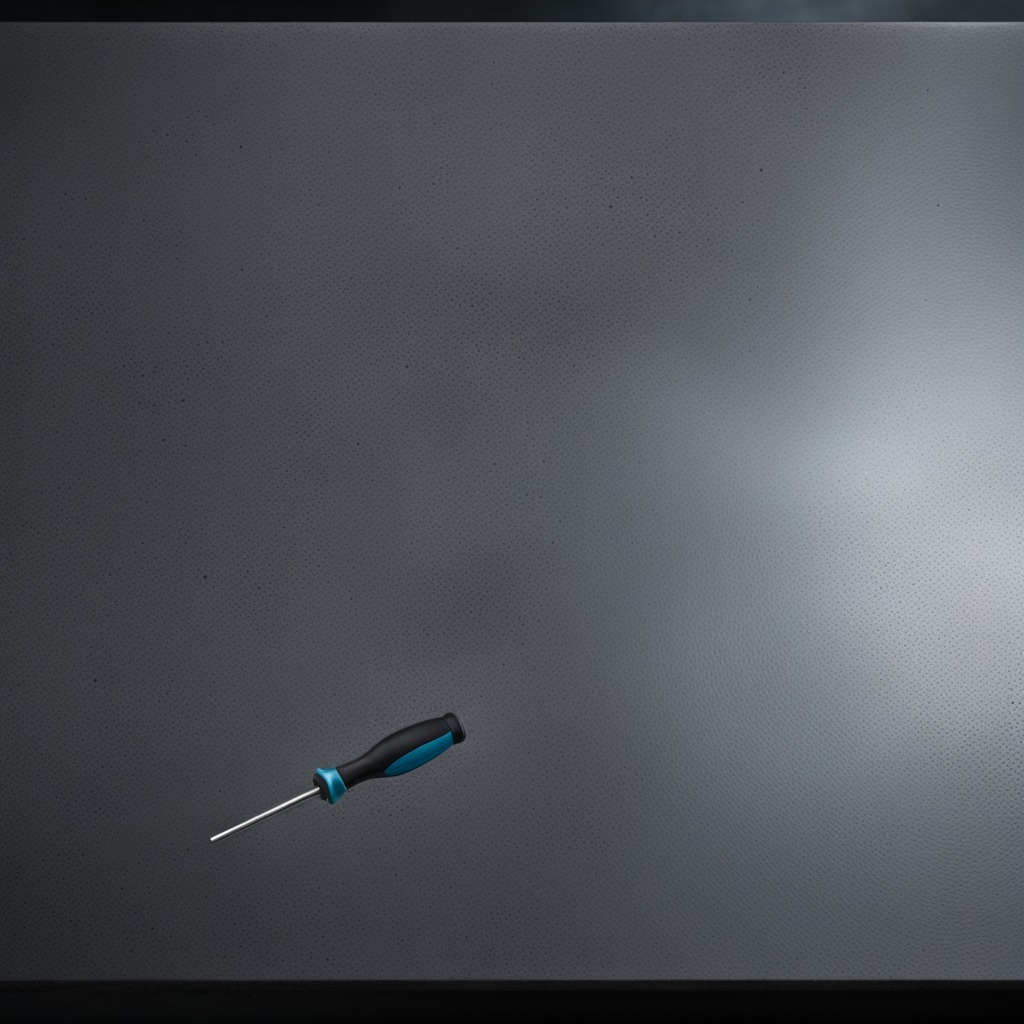
A screwdriver is lying on a clean granite table inside a workshop at night.